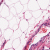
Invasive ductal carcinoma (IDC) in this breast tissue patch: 0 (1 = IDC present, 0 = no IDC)